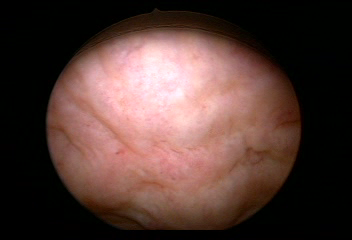
Modality: WLC
Class: Normal mucosa
Bladder cancer association: No